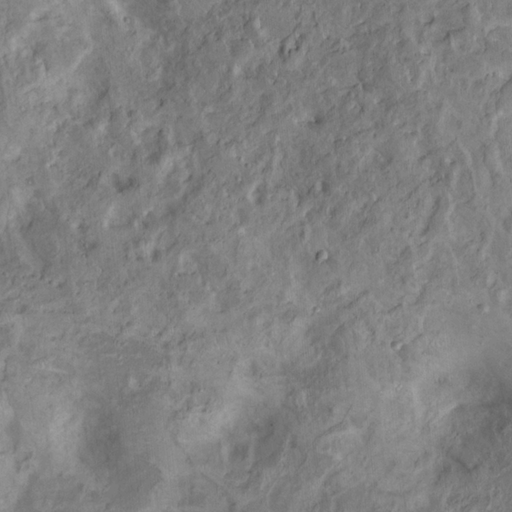
Classes present: Background, Cone